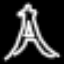
Label: The Eiffel Tower